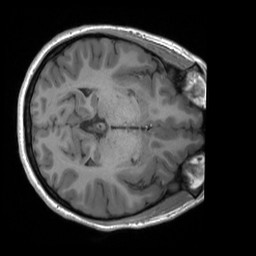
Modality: T1w
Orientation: axial
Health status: healthy
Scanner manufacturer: siemens
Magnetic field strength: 3 T
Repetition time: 1.9 s
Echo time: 0.00232 s